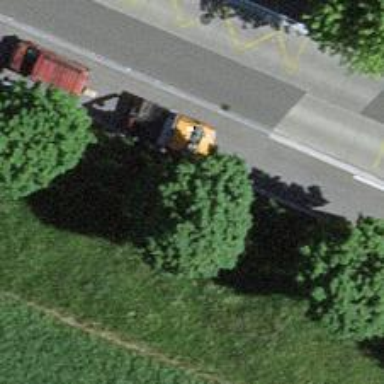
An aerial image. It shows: Avenue lined with trees.